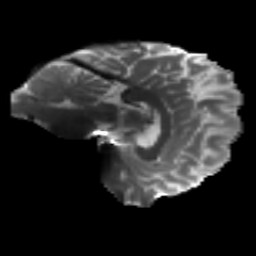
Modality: T2w
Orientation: sagittal
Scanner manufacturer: siemens
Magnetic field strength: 3 T
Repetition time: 4.16 s
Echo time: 0.0806 s